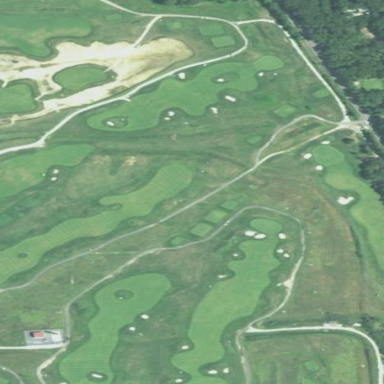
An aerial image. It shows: Scenic golf fairway.